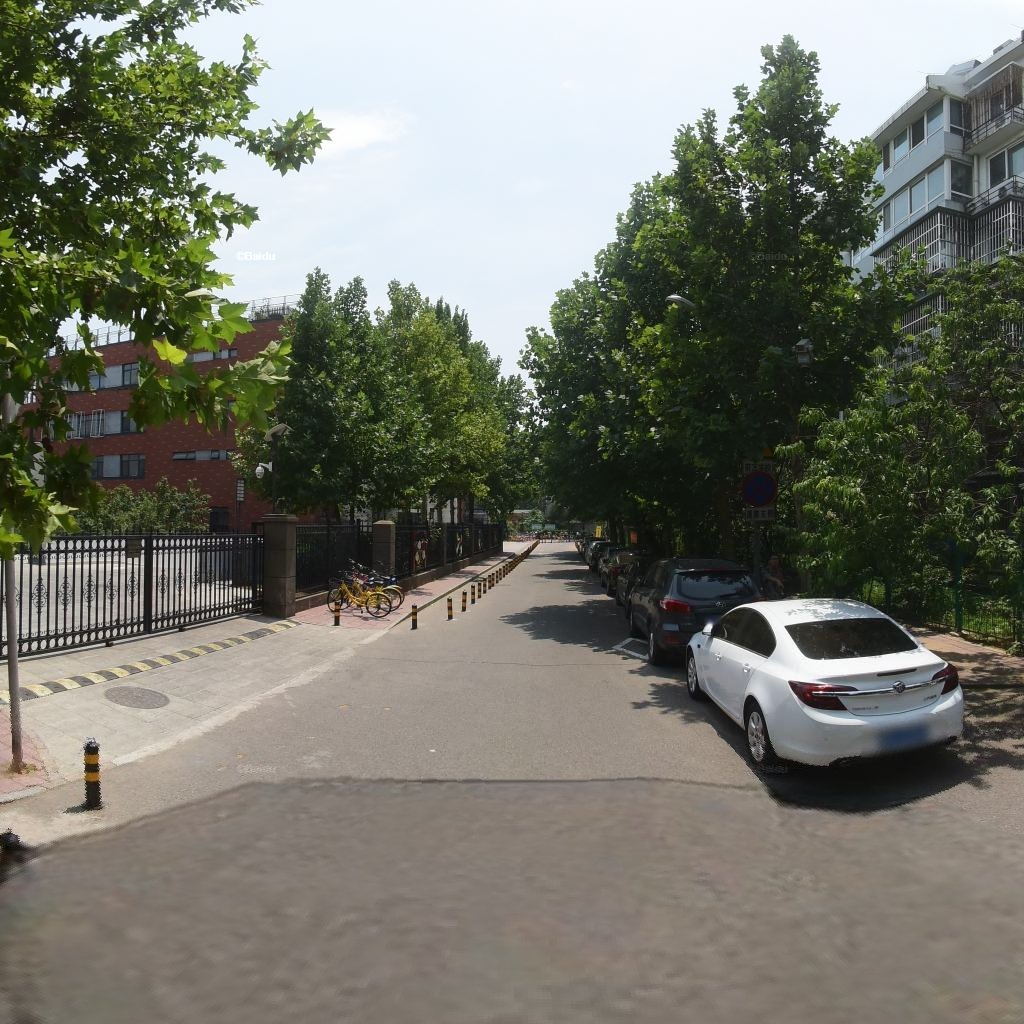
Region: Dongcheng
Road damage annotations: transverse crack, manhole cover